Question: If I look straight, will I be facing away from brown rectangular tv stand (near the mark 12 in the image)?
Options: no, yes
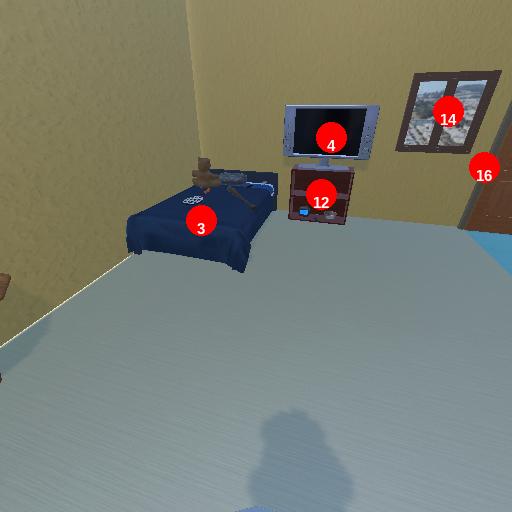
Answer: no